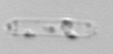
Label: Cerataulina_pelagica